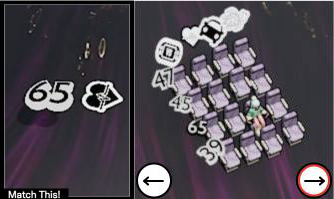
Task: seats
Answer: no